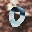
Label: 0